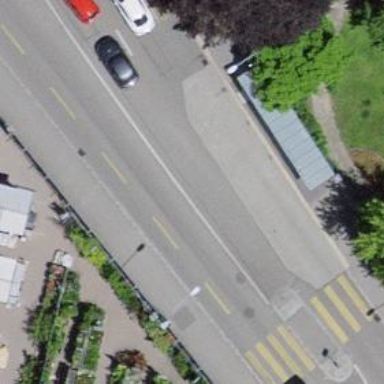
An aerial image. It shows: Residential road with asphalt surface. The road has sidewalks on both sides and designated cycle lane on both sides as well.